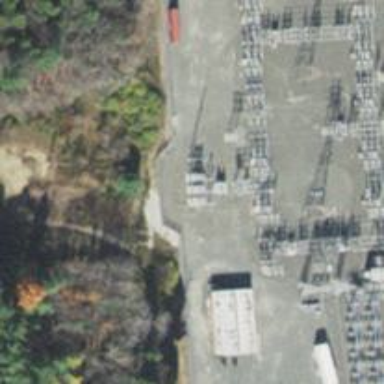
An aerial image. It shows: Switch used for power control.